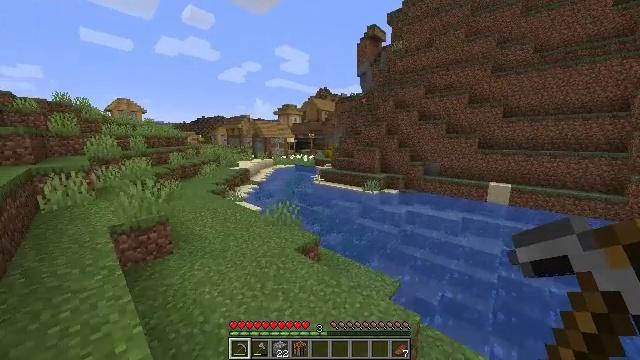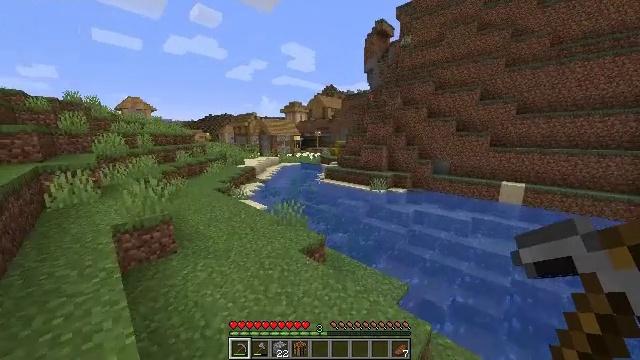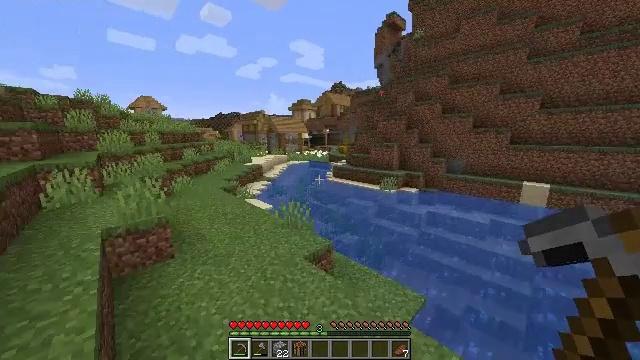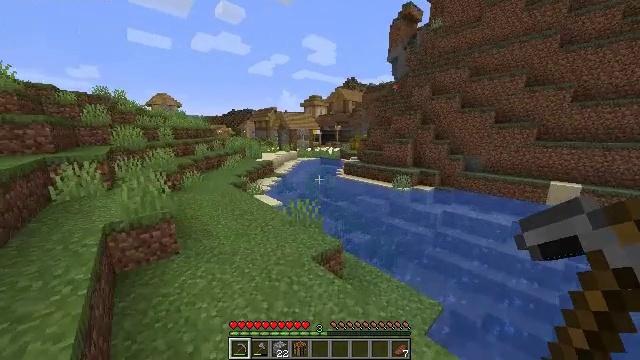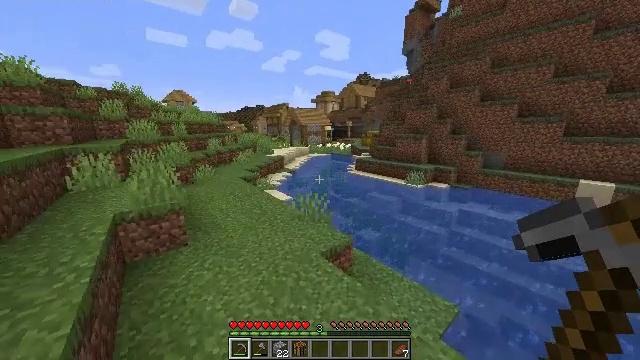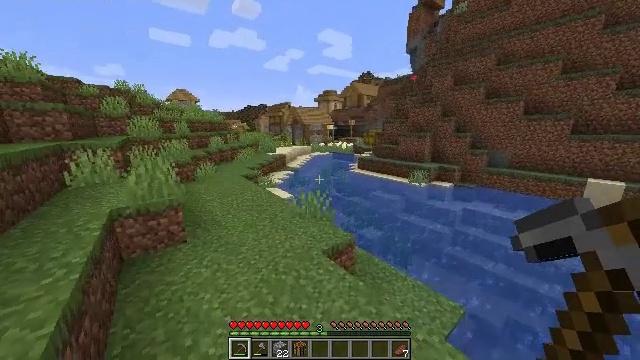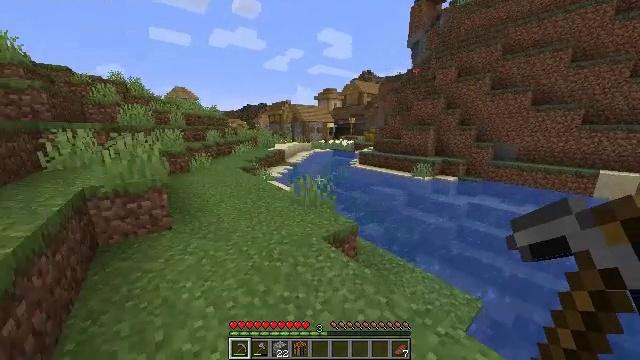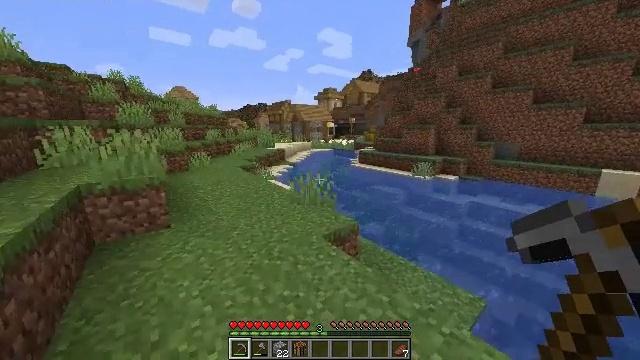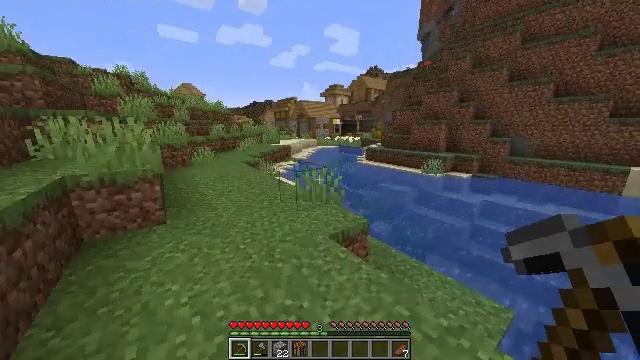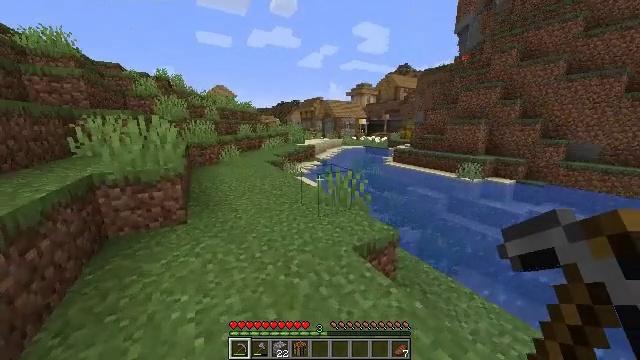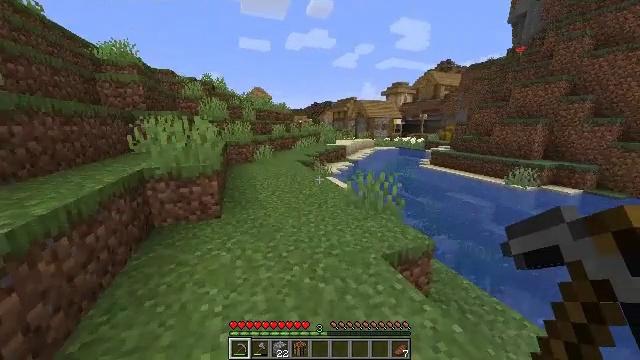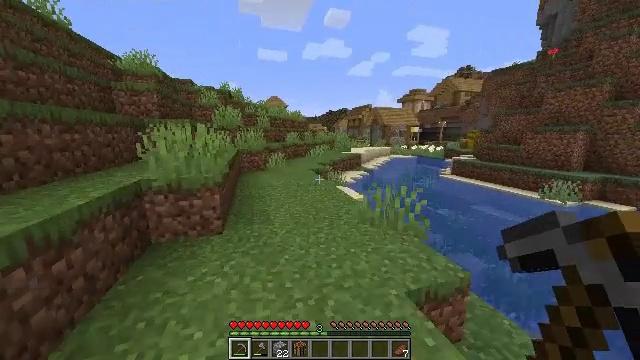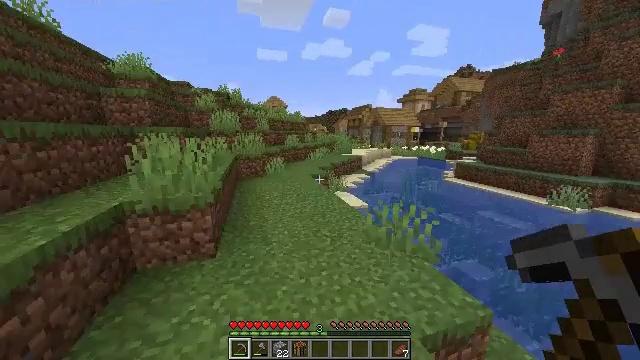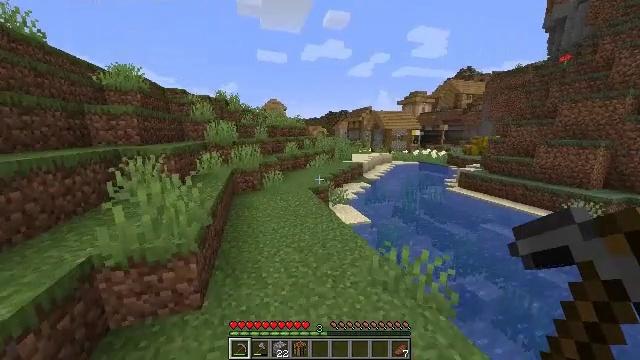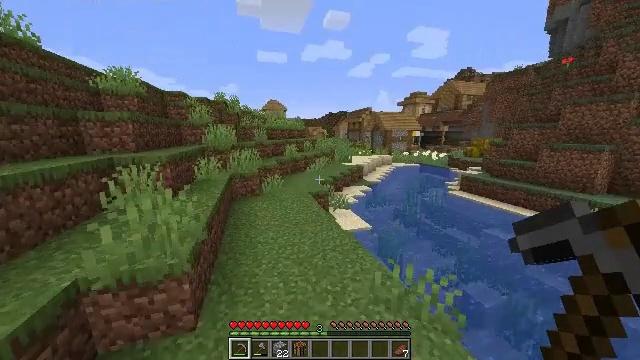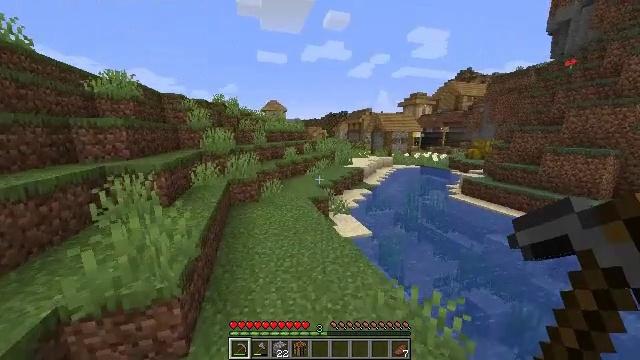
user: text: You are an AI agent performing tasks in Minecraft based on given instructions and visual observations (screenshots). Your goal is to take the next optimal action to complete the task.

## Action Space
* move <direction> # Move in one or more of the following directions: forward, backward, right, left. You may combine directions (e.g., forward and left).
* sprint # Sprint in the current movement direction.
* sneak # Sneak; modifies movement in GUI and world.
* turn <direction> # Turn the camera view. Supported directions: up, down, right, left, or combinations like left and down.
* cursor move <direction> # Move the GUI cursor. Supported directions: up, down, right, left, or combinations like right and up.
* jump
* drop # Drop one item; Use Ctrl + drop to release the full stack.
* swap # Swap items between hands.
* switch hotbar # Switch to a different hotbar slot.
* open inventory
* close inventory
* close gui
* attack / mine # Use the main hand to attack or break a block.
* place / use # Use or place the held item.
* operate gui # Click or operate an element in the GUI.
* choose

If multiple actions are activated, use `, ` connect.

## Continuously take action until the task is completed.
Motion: motion action
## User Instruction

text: Remove the white bed from its place.
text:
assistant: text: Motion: move forward, sprint, turn left
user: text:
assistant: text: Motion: move forward, sprint, turn left
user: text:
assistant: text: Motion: move forward, sprint, turn left
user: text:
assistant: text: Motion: move forward, sprint, turn left
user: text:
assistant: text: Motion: move forward and move left, sprint
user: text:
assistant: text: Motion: move forward and move left, sprint
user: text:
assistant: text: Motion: move forward and move left, sprint
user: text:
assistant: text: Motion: move forward, sprint, turn left
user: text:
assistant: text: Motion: move forward, sprint, turn left
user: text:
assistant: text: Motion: move forward, sprint, turn left
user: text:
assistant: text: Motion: move forward, sprint, turn left and up
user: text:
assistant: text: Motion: move forward, sprint, jump
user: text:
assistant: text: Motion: move forward, sprint, jump
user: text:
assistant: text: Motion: move forward, sprint, jump
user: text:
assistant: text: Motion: move forward, sprint, jump
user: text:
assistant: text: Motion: move forward, sprint, jump
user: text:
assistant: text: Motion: move forward, sprint, jump
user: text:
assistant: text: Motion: move forward, sprint, jump
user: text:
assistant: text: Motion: move forward, sprint, jump
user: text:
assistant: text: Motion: move forward, sprint, jump
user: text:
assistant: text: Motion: move forward, sprint, jump
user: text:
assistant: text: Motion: move forward, sprint, jump
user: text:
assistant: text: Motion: move forward, sprint, jump
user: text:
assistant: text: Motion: move forward, sprint, turn left, jump
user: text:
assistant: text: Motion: move forward, sprint, jump
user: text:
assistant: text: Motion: move forward, sprint, jump
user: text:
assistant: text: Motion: move forward, sprint, jump
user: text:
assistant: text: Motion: move forward, sprint, jump
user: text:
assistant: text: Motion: move forward, sprint, jump
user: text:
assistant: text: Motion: move forward, sprint, jump